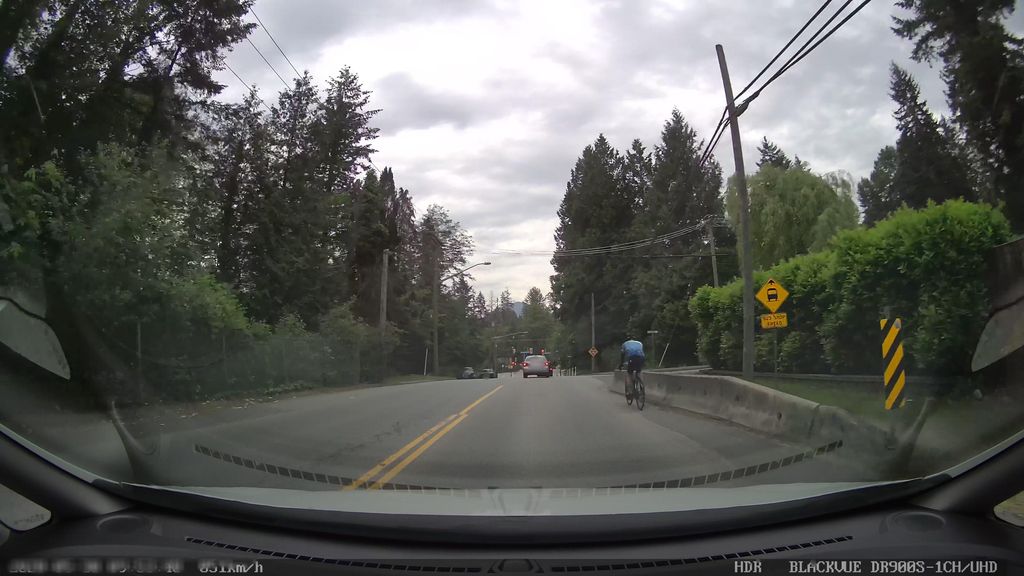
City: vancouver